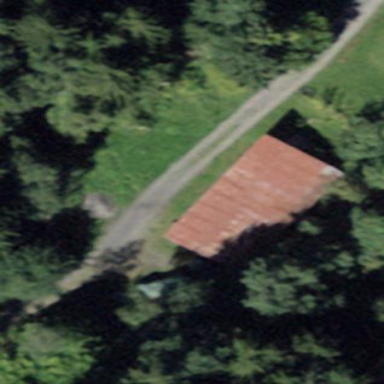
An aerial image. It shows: Shed building.